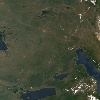
Label: land